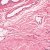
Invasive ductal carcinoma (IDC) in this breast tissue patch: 0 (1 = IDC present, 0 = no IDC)